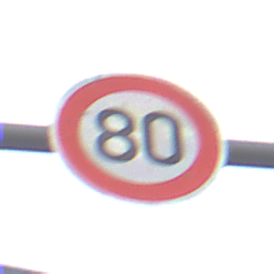
Verkehrszeichen: Geschwindigkeit80
Umgebung: Outdoor, Urban
Tageszeit: SunriseSunset
Wetter: PartlyCloudy
Licht: Natural
Jahreszeit: NotSpecified
Kontrast: LowContrast